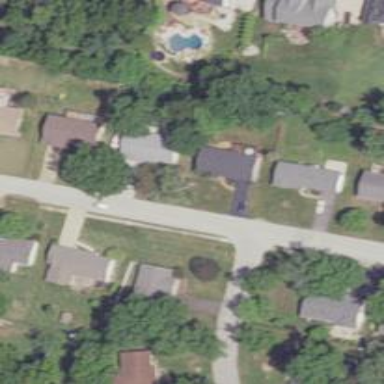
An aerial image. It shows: Residential road with sidewalk on the left side.